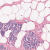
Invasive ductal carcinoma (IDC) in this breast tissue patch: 0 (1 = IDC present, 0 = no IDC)